Field crop: tomato
Growth stage: 2
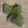
Species: solanum